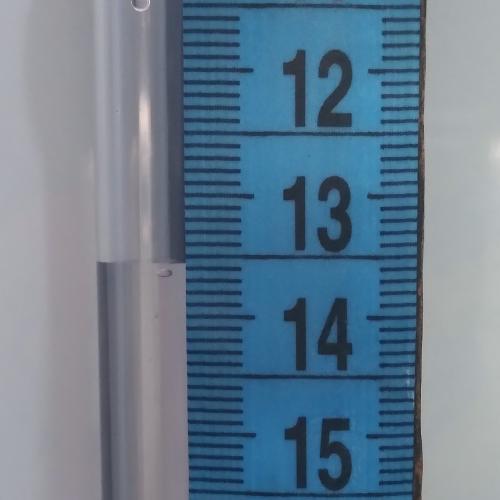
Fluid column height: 13.6 cm